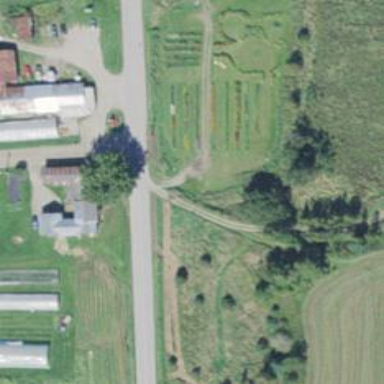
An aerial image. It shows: Plant nursery.